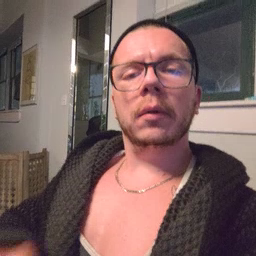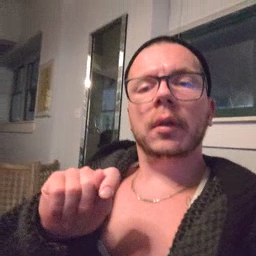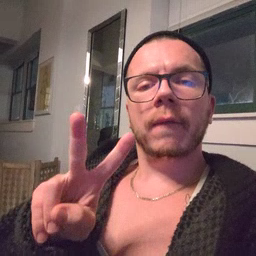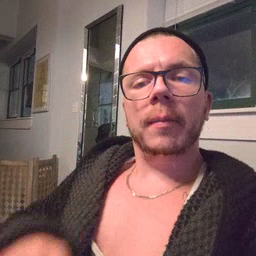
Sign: TV